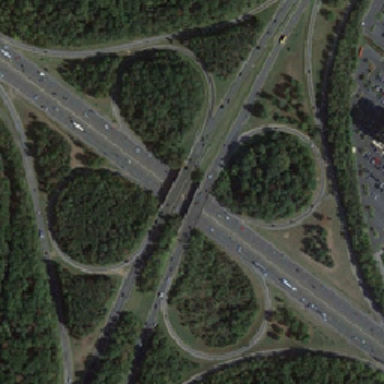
Structural symmetry of viaducts .